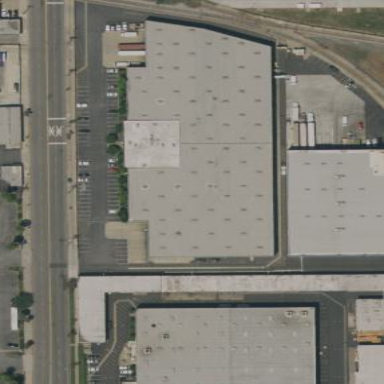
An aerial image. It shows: Warehouse building.